Question: I'm quering a MySQL database and use a script to put results into an automatically generated HTML-file.
I have two tables with 2 columns and 4 rows each that need to be put side-by-side.
I have put my html & css in fiddle.
<URL>
My HTML code:
'''
<!-- gene description -->
<div id="container">
<div id="gene_A_description" >GENE - A</div>
<div id="gene_B_description" >GENE - B</div>
</div>
<div id="container">
<table id="gene_A_text" class="listitems2">
<tr>
<td><b>test1</b></td>
<td><!--test1-->test1</td>
</tr>
<tr>
<td><b>test2</b></td>
<td><!--test2-->test2</td>
</tr>
<tr>
<td><b>test3</b></td>
<td><!--test3-->test3</td>
</tr>
<tr>
<td><b>test4</b></td>
<td><!--test4-->test test test test test test test test test test test test test test test test</td>
</tr>
</table>
<div id="container">
<table id="gene_A_text" class="listitems2">
<tr>
<td><b>test1</b></td>
<td><!--test1-->1</td>
</tr>
<tr>
<td><b>test2</b></td>
<td><!--test2-->+</td>
</tr>
<tr>
<td><b>test3</b></td>
<td><!--test3-->test3</td>
</tr>
<tr>
<td><b>test4</b></td>
<td><!--test4-->test test </td>
</tr>
</table>
<div id="container">
<div id="gene_A_description" >GENE - C</div>
<div id="gene_B_description" >GENE - D</div>
</div>
'''
My CSS-code
'''
table{
font-family:Arial;
border-collapse: separate;
border-spacing: 10px;
}
#container{
width: 500px;
margin-left: auto;
margin-right: auto;
}
#gene_A_description{
width:200px;
height:50px;
background-color:#e13737;
color:white;
text-align:center;
margin-top: 30px;
float: left;
font-family: 'Arial Black', Gadget, sans-serif;
line-height: 50px;
}
#gene_B_description{
width:200px;
height:50px;
background-color:#e13737;
color:white;
text-align:center;
margin-top:30px;
float: right;
font-family: 'Arial Black', Gadget, sans-serif;
line-height: 50px;
}
table.listitems2 {
width: 150px;
margin-left: auto;
margin-right: auto;
}
#gene_A_text{
float:left;
}
#gene_B_text{
float:right;
}
'''
Now these html will be automatically generated so the table for GENE_A_TEXT and GENE_B_TEXT will never contain the same information and so will also not be of the same heigth, as can be seen in the example (because of test4 row).
I would want that the same rows in table GENE_A_TEXT and GENE_B_TEXT have the same height, depending on the amount of information that is in there. So that my next GENE_C_DESCRIPTION and GENE_D_DESCRIPTION start at the same height, and not like it is now, that they are placed below GENE_B_TEXT
This is a picture of how it should look like

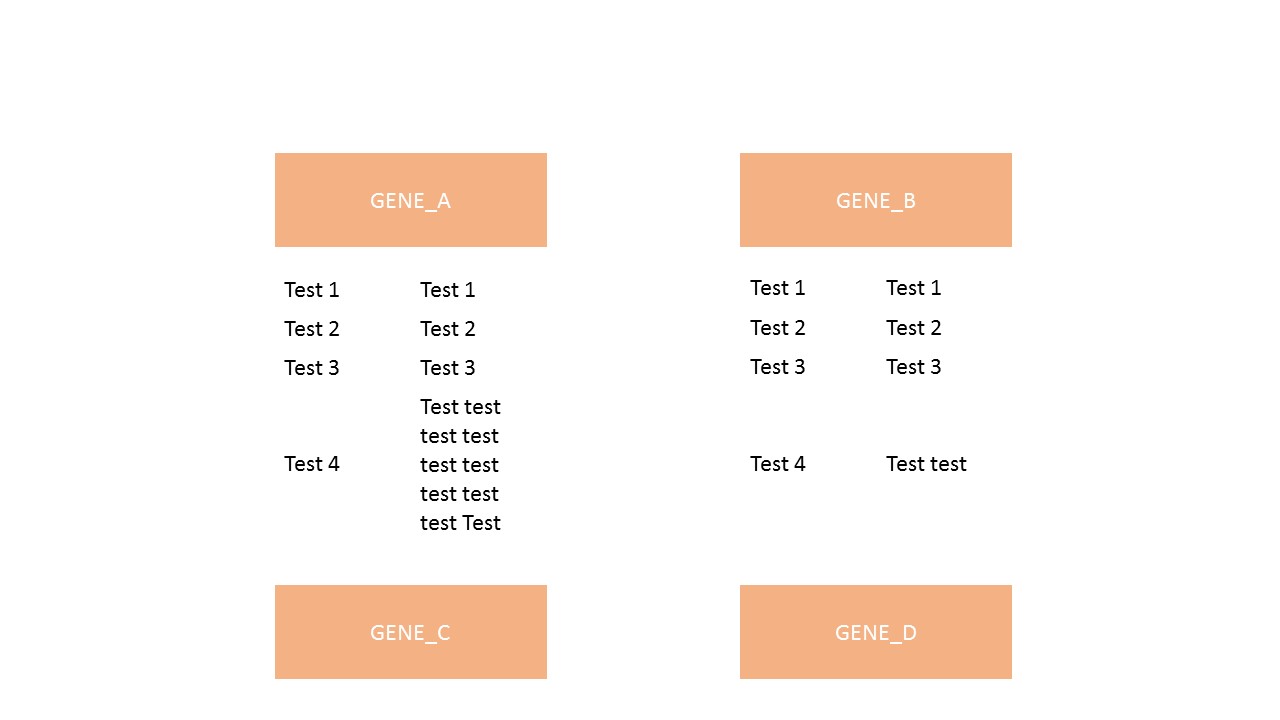
Answer: Okay so I have made a few assumptions to create this solution.
Firstly, I'm guessing that as you are setting the headers of the tables as 'width:200px;' that the width of the two columns are 100px. (This can be changed if need be).
Secondly, these tables are not floated. This means you will not get desired behaviour with the rest of your content if that was desired. -Cannot be changed very easily.
And finally, you need the empty '<td></td>' 's in after the first table. I used this as a filler to get a floating effect. This cannot be changed without using a different approach.
'''
table{
font-family:Arial;
border-collapse: separate;
border-spacing: 10px;
width: 500px;
margin-left: auto;
margin-right: auto;
}
thead th:nth-of-type(odd),tfoot th:nth-of-type(odd){
width:200px;
height:50px;
background-color:#e13737;
color:white;
text-align:center;
margin-top: 30px;
font-family: 'Arial Black', Gadget, sans-serif;
line-height: 50px;
}
td{width:100px;}
'''
'''
<table>
<colgroup>
<col><col><col><col><col>
</colgroup>
<thead>
<tr>
<th colspan="2">GENE_A</th>
<th colspan="1"></th>
<th colspan="2">GENE_B</th>
</tr>
</thead>
<tfoot>
<tr>
<th colspan="2">GENE_C</th>
<th colspan="1"></th>
<th colspan="2">GENE_D</th>
</tr>
</tfoot>
<tbody>
<tr>
<td><b>test1</b></td>
<td><!--test1-->test1</td>
<td></td>
<td><b>test1</b></td>
<td><!--test1-->test1</td>
</tr>
<tr>
<td><b>test2</b></td>
<td><!--test2-->test2</td>
<td></td>
<td><b>test2</b></td>
<td><!--test2-->+</td>
</tr>
<tr>
<td><b>test3</b></td>
<td><!--test3-->test3</td>
<td></td>
<td><b>test3</b></td>
<td><!--test3-->test3</td>
</tr>
<tr>
<td><b>test4</b></td>
<td><!--test4-->test test test test test test test test test test test test test test test test</td>
<td></td>
<td><b>test4</b></td>
<td><!--test4-->test test </td>
</tr>
</tbody>
</table>
'''